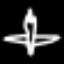
Label: airplane